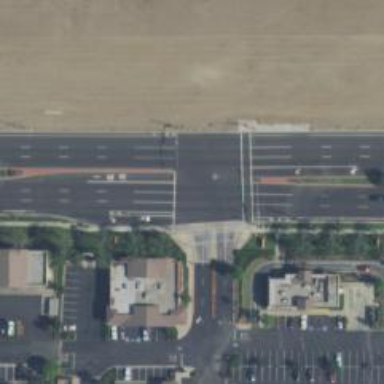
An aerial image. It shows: Marked road crossing.